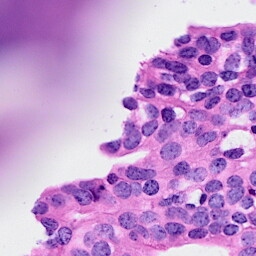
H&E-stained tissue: Breast